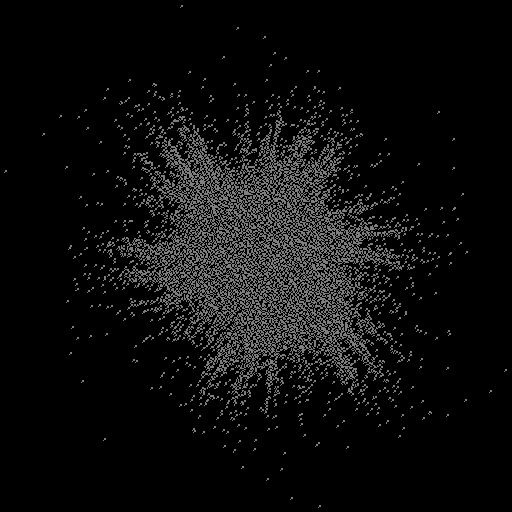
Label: gaku